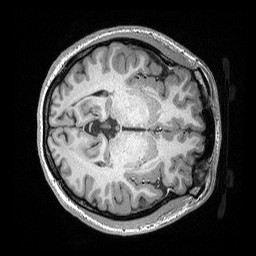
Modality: T1w
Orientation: axial
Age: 22
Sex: female